Question: I'm making the Facebook app whit JavaScript SDK, and I need user likes permissions to make a like gate. When I go to my app for the first time I get the popup whit permissions and big red alert: "The following permissions have not been approved for use and are not being shown to people using your app: user_likes " When I submit my permissions for approvement they reject me... Is there another way to make a like gate?
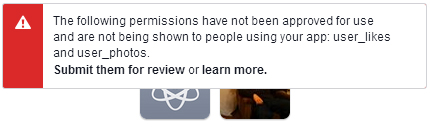
Answer: If you're having a Page Tab App, then use the signed_request data. If not then you'll need the permission to be able to access the User's likes.
Have a look at my answer here: <URL>